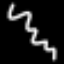
Label: squiggle